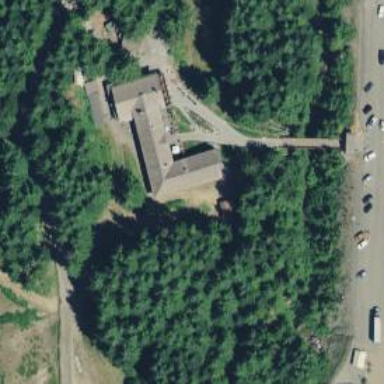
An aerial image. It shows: Building that is motel.